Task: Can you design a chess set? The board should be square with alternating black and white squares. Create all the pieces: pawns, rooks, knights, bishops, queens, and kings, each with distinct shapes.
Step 4076:
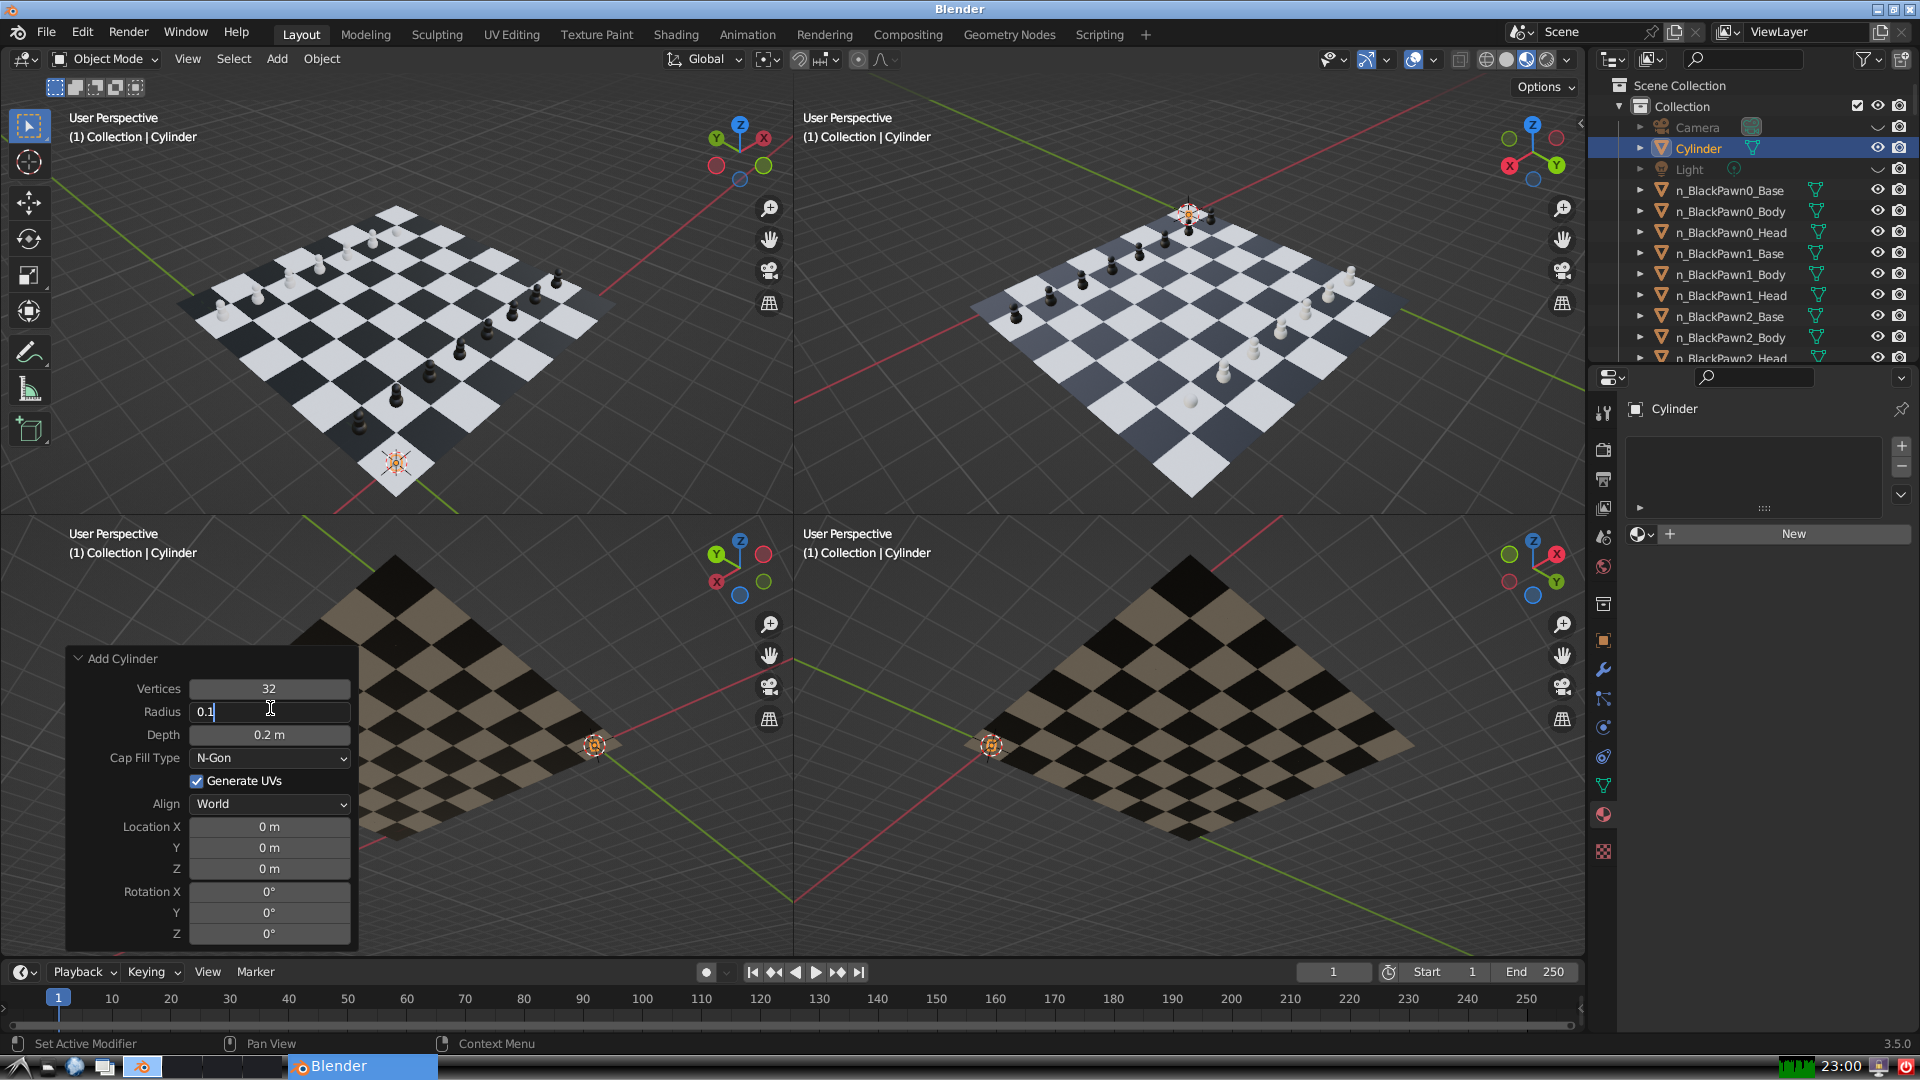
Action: {"key_press": ['Return']}